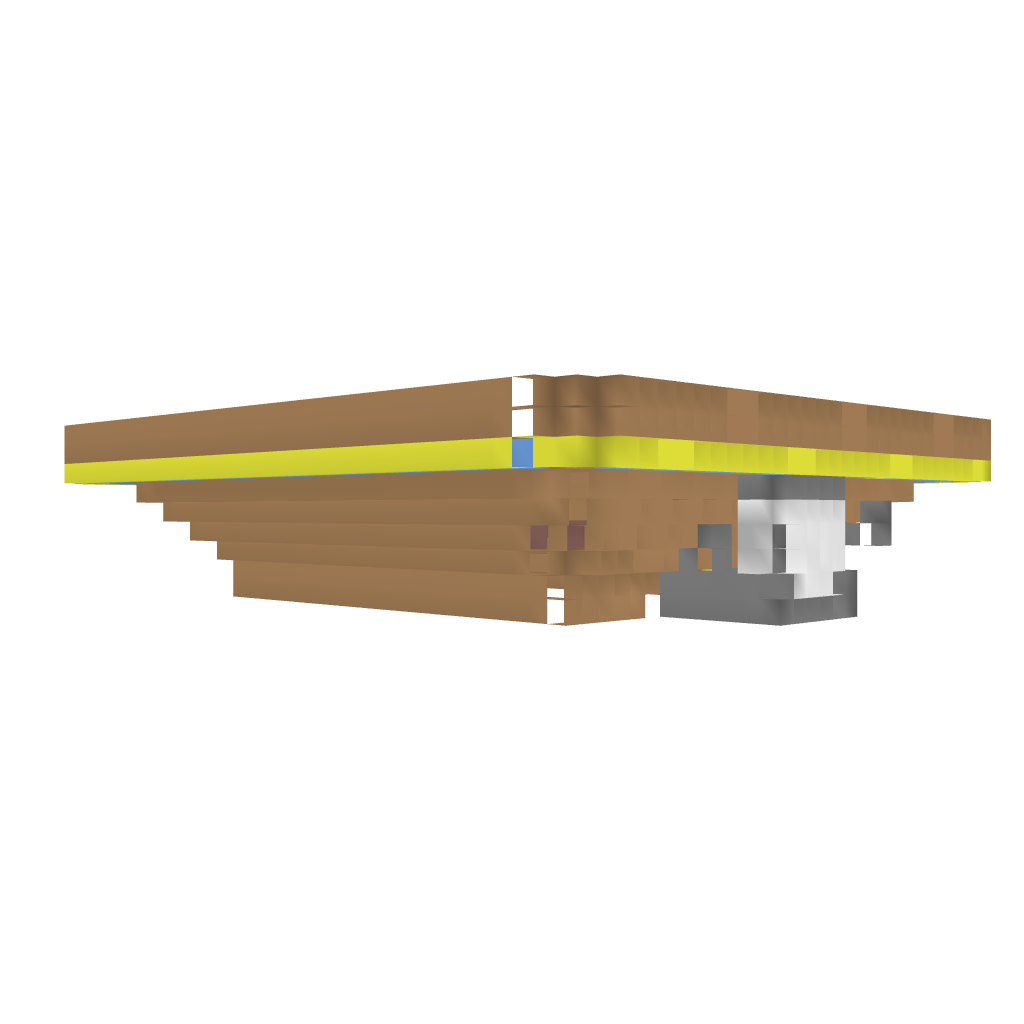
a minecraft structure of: mob vs golem arena good quality